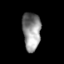
Tissue: skin
Cell type: T cells
Senescence score: 0.6975
Nuclear area (px): 678
Mean DAPI intensity: 142.608